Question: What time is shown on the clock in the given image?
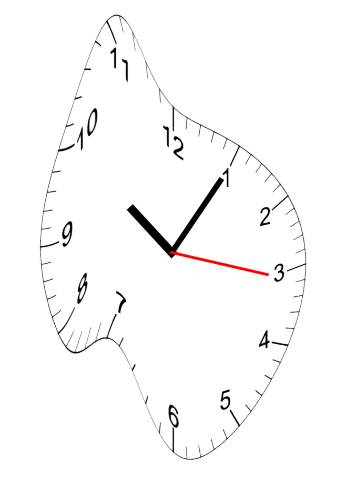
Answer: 10:05:16